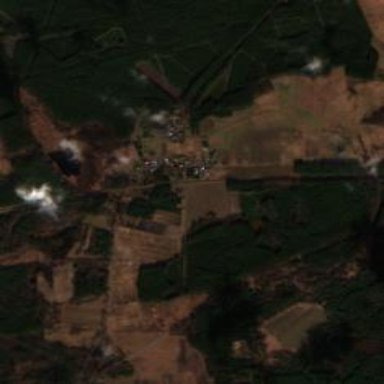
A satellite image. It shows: Village.